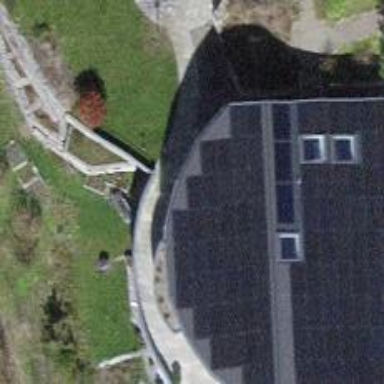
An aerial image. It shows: Solar power generator using photovoltaic method with solar photovoltaic panel types.